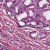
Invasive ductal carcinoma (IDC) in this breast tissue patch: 0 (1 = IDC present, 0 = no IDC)